Question:
I am trying to fetch selected text by bounding box on an Image.
like if only on word is selected by bounding box and I want to fetch that text and convert it into the text file.
Please see my code and give some review so I can implement that functionality.
So far what I've done I've converted the PDF file to image with bounding box over the text.
'''
import numpy as np
import csv
import io
from PIL import Image
import pytesseract
from wand.image import Image as wi
from pytesseract import Output
import cv2
pdf = wi(filename="samplecompany.pdf", resolution=100)
pdfImg = pdf.convert('jpg')
j = 1
for img in pdfImg.sequence:
page = wi(image=img)
page.save(filename=str(j)+".jpg")
img1 = cv2.imread(str(j)+".jpg")
d = pytesseract.image_to_data(img1, output_type=Output.DICT)
n_boxes = len(d['level'])
print(n_boxes)
for i in range(n_boxes):
(x, y, w, h) = (d['left'][i], d['top']
[i], d['width'][i], d['height'][i])
print((x, y, w, h))
cv2.rectangle(img1, (x, y), (x + w, y + h), (0, 255, 0), 2)
cv2.imwrite(str(j)+".jpg", img1)
cv2.waitKey(0)
j += 1
'''
this code is working fine I need to fetch desired text from images which I've created.using bounding box location
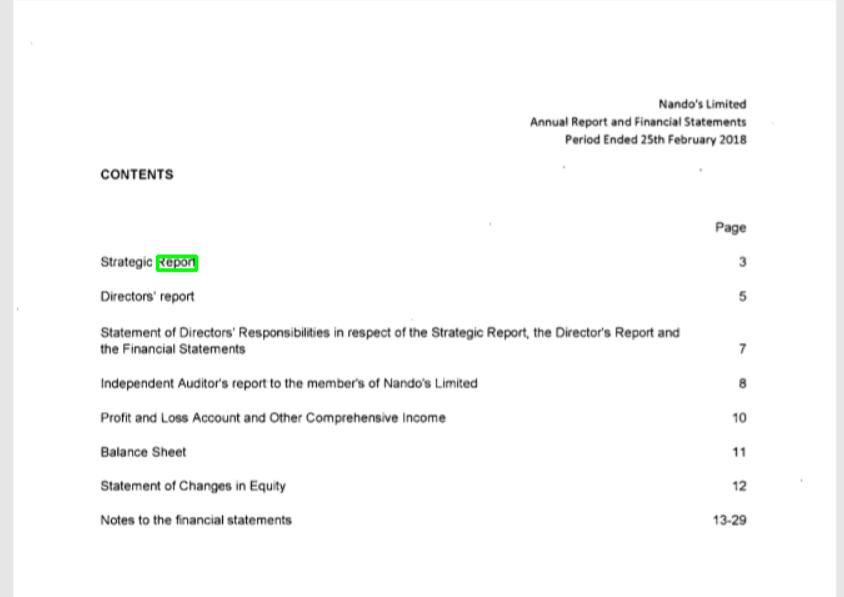
Answer: > You can use this code to get custom text from a an image and change and modify accordingly
and this is also save your text to an text file
'''
import io
import cv2
import numpy as np
import pytesseract
from PIL import Image
from pytesseract import Output
from wand.image import Image as wi
import sys
pdf = wi(filename="Resume.pdf", resolution=100)
pdfImg = pdf.convert('jpg')
j = 1
imgBlobs = []
img1= []
for img in pdfImg.sequence:
page = wi(image=img)
page.save(filename=str(j)+".jpg")
img1.append(cv2.imread(str(j)+".jpg"))
j += 1
extracted_text = []
for img2 in img1:
d = pytesseract.image_to_data(img2, output_type=Output.DICT)
n_boxes = len(d['level'])
print(n_boxes)
extracted_text.append(d['text'][9])
(x, y, w, h) = (d['left'][9], d['top'][9], d['width'][9], d['height'][9])
cv2.rectangle(img2, (x, y), (x + w, y + h), (0, 255, 0), 2)
cv2.imshow('img', img2)
print(d)
with open('Prototype.txt', 'w') as filehandle:
for listitem in extracted_text:
filehandle.write('%s
' % listitem)
'''